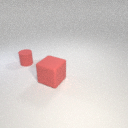
large red rubber cube to the right of small red rubber cylinder